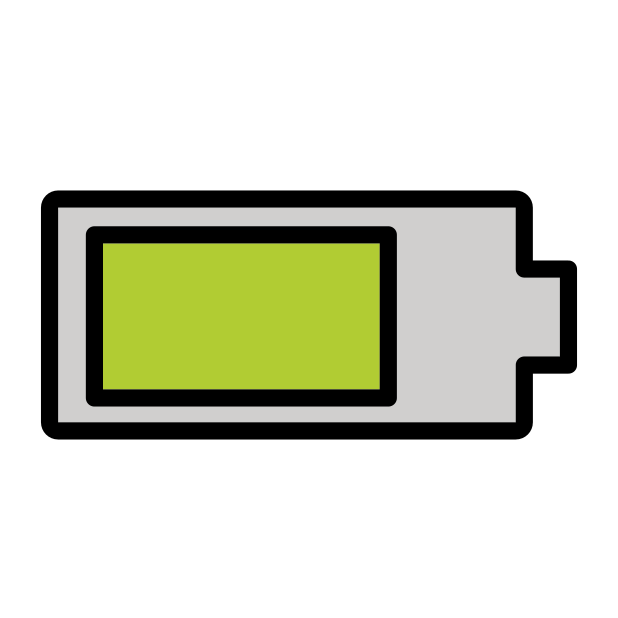
battery